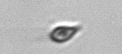
Label: Cryptophyta